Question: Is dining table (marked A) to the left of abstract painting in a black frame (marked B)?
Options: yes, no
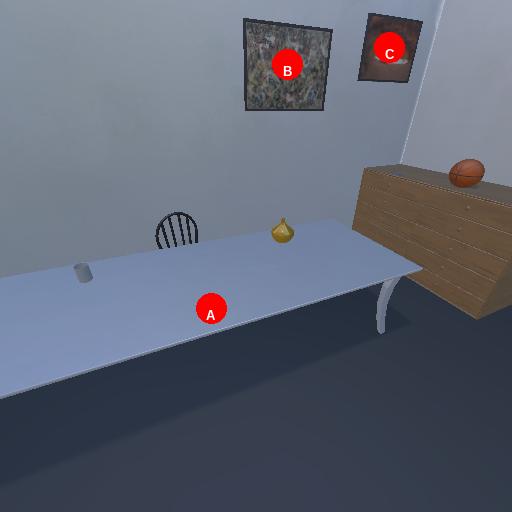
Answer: yes